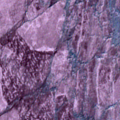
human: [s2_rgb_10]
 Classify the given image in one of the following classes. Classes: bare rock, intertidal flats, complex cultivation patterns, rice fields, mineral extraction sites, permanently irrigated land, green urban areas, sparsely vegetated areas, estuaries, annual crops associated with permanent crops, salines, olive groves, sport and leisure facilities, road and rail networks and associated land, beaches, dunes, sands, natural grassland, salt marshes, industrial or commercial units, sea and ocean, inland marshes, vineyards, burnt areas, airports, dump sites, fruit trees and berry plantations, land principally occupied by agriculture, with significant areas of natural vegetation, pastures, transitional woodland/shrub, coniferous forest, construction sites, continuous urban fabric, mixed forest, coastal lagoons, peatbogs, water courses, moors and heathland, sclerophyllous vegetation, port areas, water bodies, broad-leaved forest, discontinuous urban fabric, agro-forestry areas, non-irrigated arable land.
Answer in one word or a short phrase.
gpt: sea and ocean